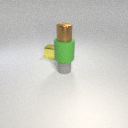
small gray rubber cylinder in front of small yellow metal cube